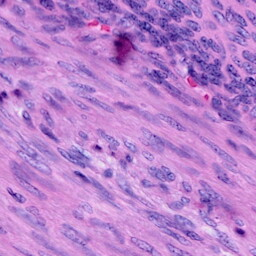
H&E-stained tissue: Cervix